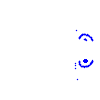
Particle: electron